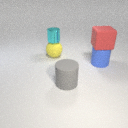
large gray rubber cylinder to the left of large blue rubber cylinder